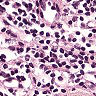
Metastatic tissue present: no